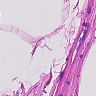
Metastatic tissue present: no